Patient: sex M, age 64
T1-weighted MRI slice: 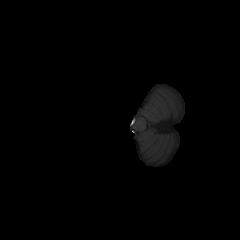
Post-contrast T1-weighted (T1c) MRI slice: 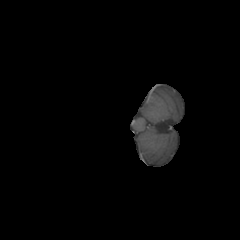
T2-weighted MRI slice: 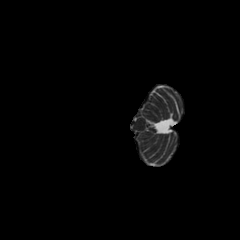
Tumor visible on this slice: no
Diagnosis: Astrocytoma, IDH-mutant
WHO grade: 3